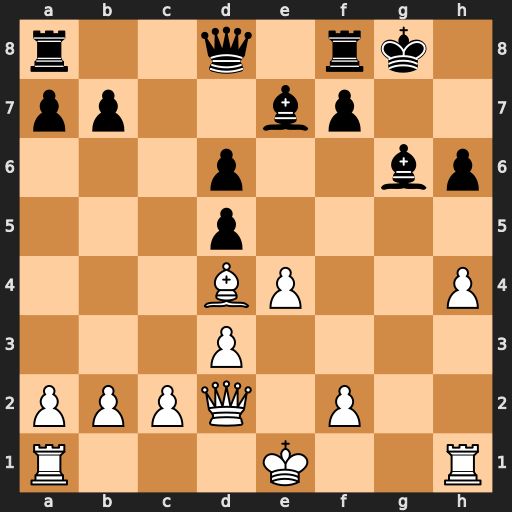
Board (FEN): r2q1rk1/pp2bp2/3p2bp/3p4/3BP2P/3P4/PPPQ1P2/R3K2R
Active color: w
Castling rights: KQ
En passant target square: -
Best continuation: Qxh6 Bf6 h5